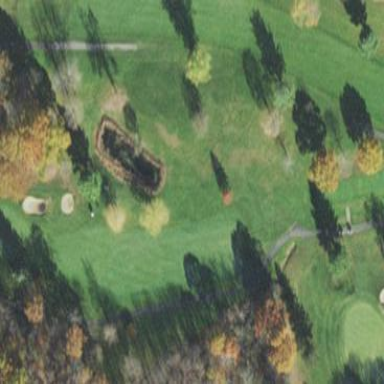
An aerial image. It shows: Grassy fairway on golf course.